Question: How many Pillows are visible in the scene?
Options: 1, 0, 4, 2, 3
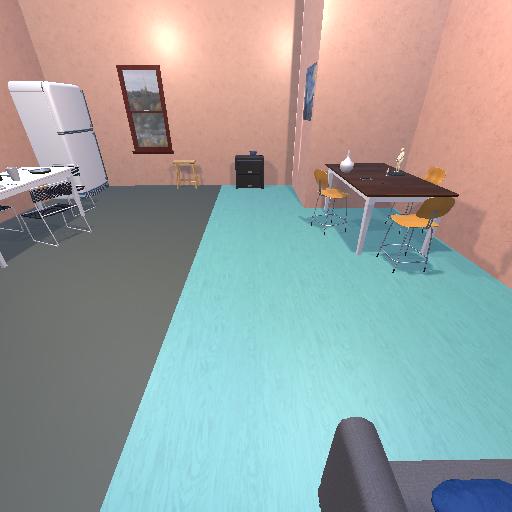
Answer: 1